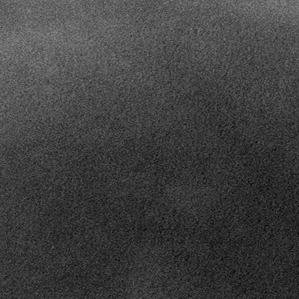
Label: frost